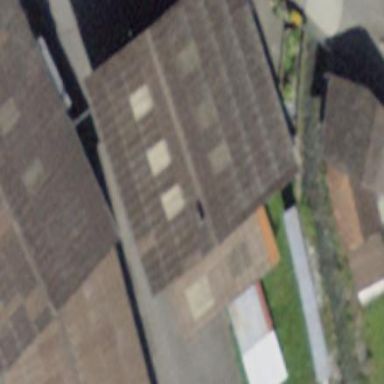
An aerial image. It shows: Warehouse.